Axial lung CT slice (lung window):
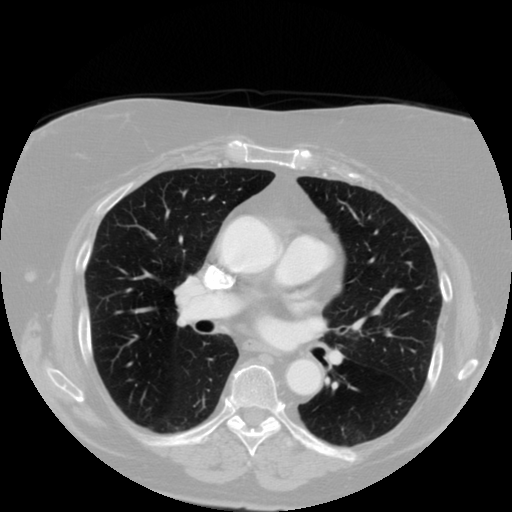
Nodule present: no